Question: I'm learning how to use Git and Github and I have a problem that the command git log I wrote in the terminal of VS Code but It didn't show all and it also appeared like the image I post below. Please show me what I should do, thank you!

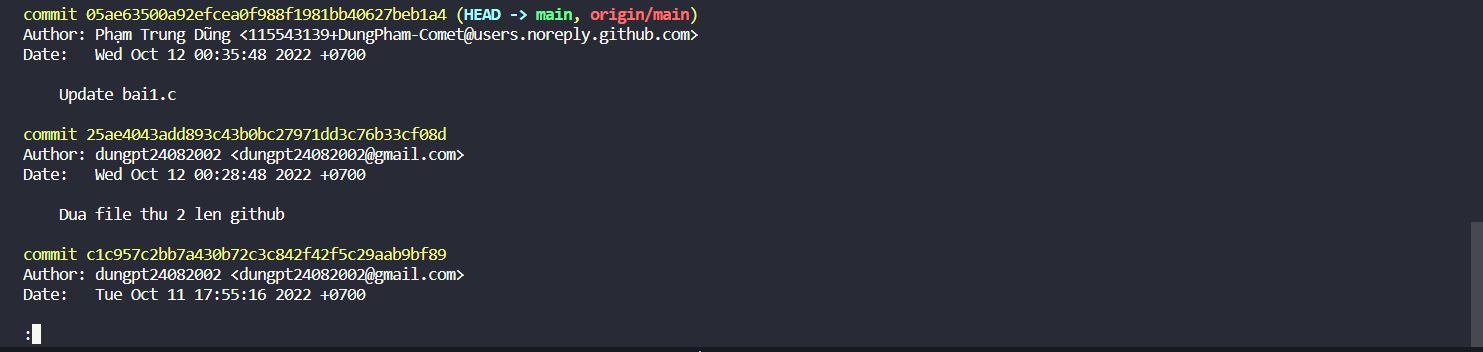
Answer: The image itself is the answer.
Git log shows your previous commits, author info and timestamp of the commits